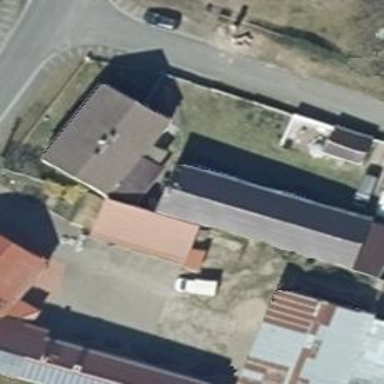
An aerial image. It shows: Building with gabled roof oriented along its structure. The roof is colored grey.